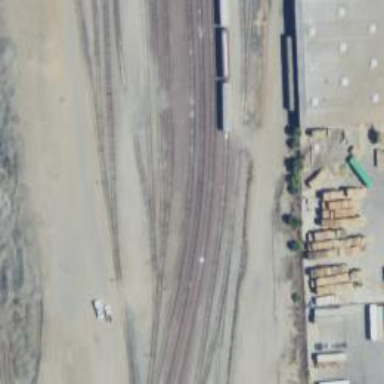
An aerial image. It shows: Railway yard used for servicing trains.